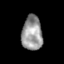
Tissue: skin
Cell type: Epithelial cells
Senescence score: 0.2766
Nuclear area (px): 691
Mean DAPI intensity: 152.871